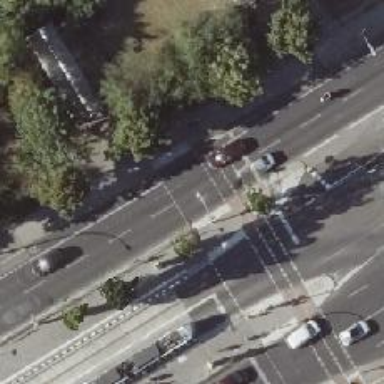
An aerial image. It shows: Crossing with traffic signals.